Field crop: maize
Growth stage: 2
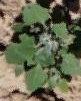
Species: chenopodium